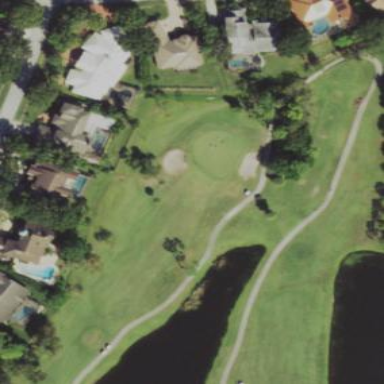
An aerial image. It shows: Golf fairway surrounded by grass.